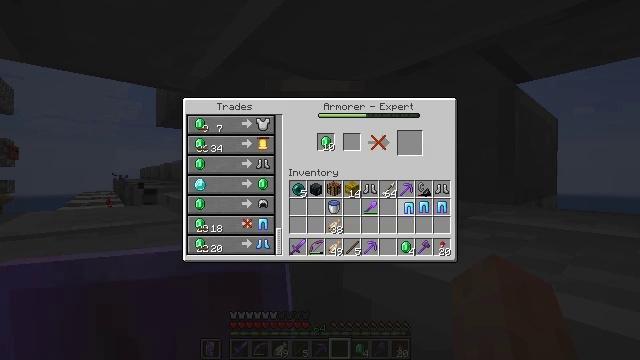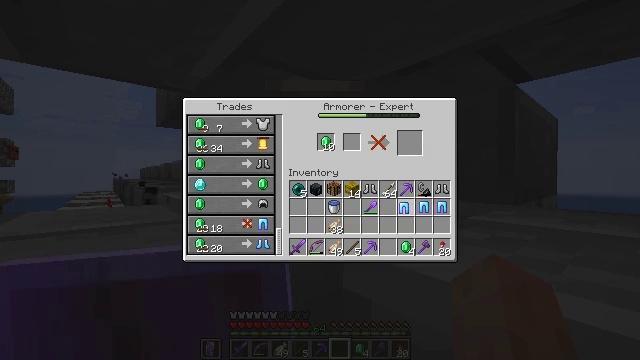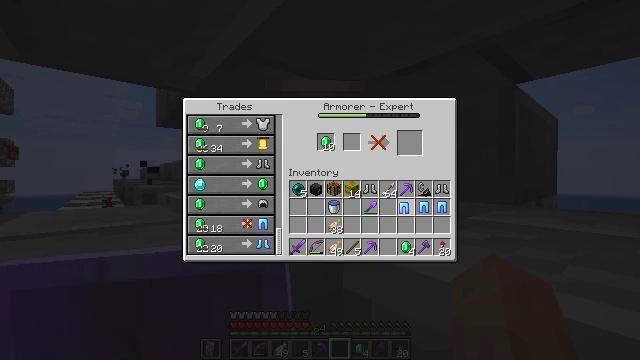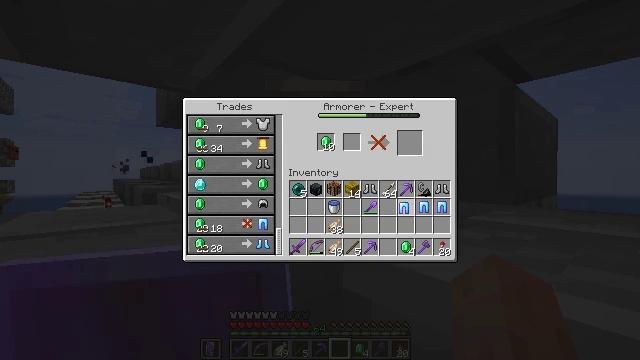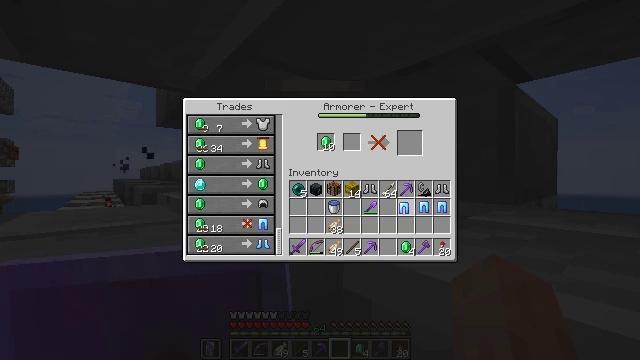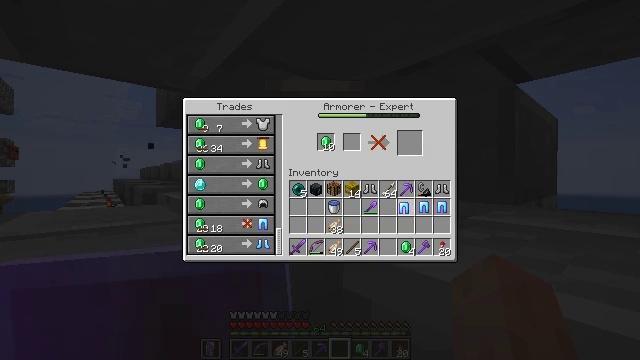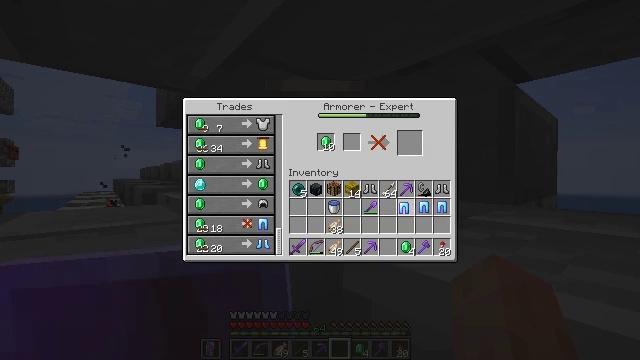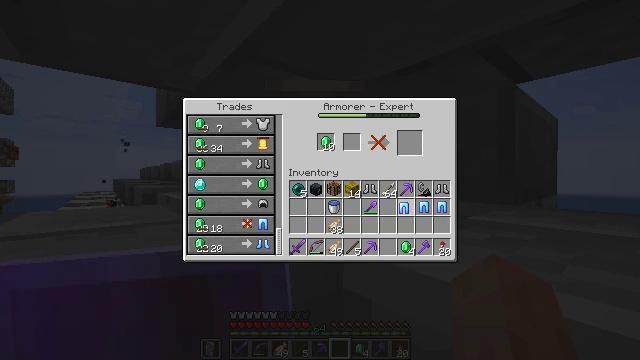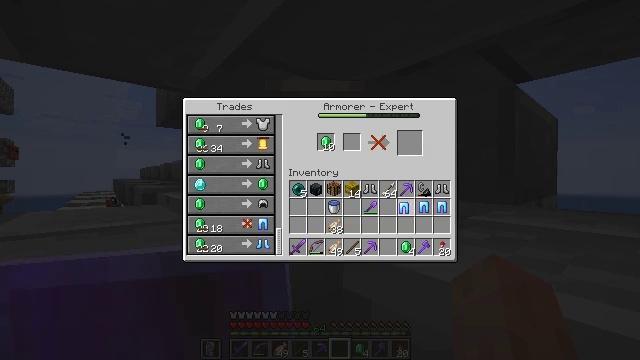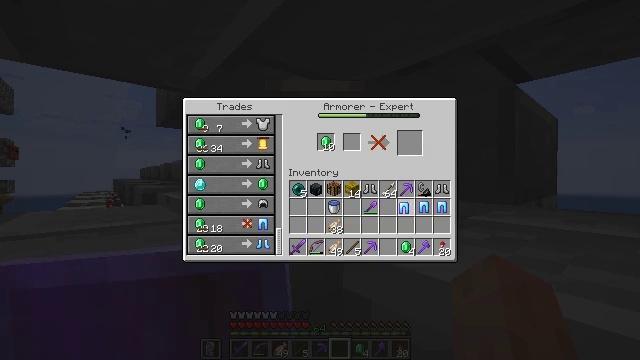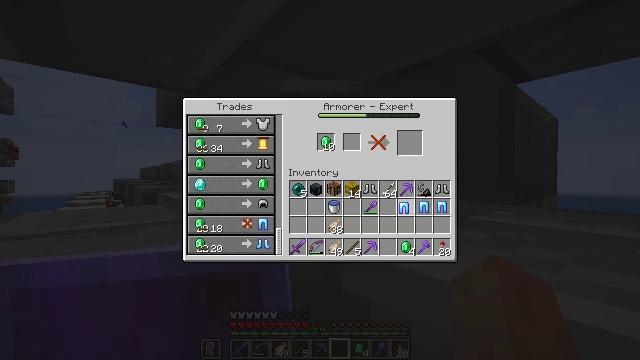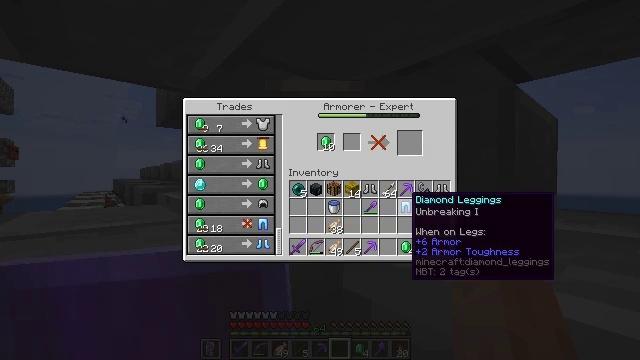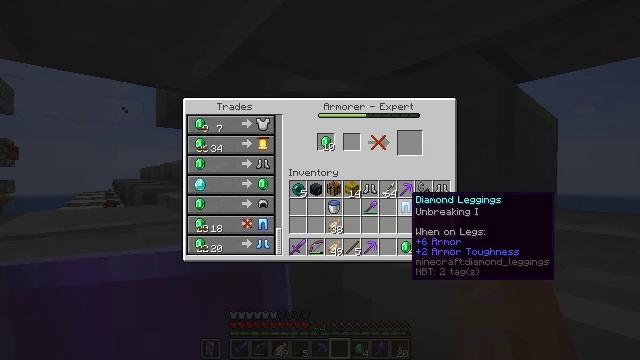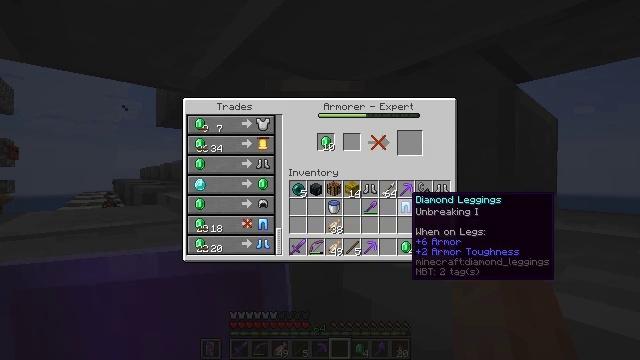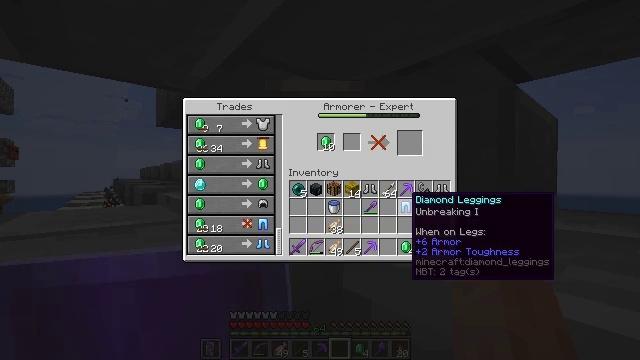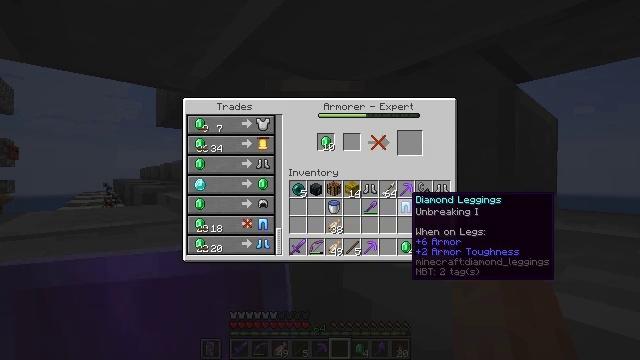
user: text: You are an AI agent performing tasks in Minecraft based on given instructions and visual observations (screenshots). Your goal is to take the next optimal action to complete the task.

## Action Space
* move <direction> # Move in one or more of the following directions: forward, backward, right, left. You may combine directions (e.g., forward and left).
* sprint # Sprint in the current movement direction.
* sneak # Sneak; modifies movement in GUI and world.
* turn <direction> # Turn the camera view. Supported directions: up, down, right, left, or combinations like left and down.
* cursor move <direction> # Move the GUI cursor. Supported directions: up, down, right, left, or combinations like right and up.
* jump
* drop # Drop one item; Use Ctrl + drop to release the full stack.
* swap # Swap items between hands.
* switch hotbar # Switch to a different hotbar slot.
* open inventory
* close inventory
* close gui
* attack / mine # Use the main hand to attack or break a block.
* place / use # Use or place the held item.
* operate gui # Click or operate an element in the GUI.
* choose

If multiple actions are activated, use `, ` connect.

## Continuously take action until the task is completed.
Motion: motion action
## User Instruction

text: Use materials to craft a chainmail helmet.
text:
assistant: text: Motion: no_op
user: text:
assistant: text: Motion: no_op
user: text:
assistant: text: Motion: no_op
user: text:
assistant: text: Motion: no_op
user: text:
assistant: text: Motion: no_op
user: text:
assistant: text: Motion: no_op
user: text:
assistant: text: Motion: attack / mine
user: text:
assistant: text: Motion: attack / mine
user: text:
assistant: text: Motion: attack / mine
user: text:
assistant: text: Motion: attack / mine
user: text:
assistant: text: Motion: no_op
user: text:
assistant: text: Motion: no_op
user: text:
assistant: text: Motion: no_op
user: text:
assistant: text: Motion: no_op
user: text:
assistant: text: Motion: no_op
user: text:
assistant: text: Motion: no_op
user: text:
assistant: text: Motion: no_op
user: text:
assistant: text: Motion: no_op
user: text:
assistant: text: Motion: no_op
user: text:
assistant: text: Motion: turn right and up
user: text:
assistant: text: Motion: turn right and up
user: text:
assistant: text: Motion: no_op
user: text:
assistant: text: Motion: no_op
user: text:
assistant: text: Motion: no_op
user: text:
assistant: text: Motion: no_op
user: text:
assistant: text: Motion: no_op
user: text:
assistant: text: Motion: no_op
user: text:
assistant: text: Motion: no_op
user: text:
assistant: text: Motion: no_op
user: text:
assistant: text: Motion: no_op